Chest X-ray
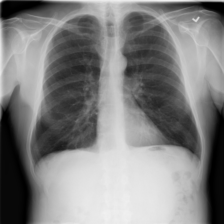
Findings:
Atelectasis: positive
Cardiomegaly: negative
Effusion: negative
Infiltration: positive
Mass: negative
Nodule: negative
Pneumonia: negative
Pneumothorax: negative
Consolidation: negative
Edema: negative
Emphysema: negative
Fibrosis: negative
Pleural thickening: negative
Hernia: negative